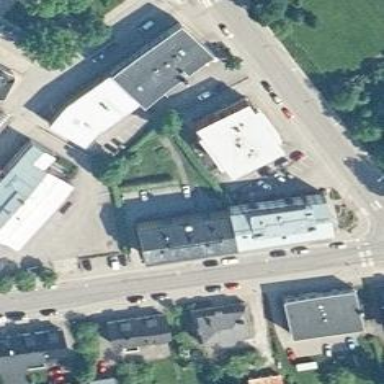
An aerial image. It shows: Veterinary facility.